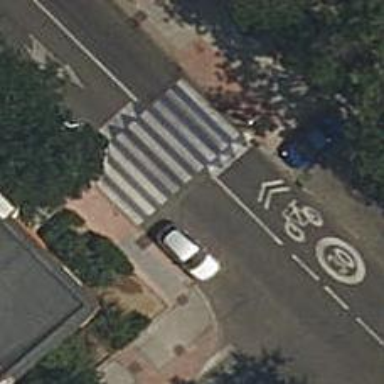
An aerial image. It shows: Footway made of paving stones.